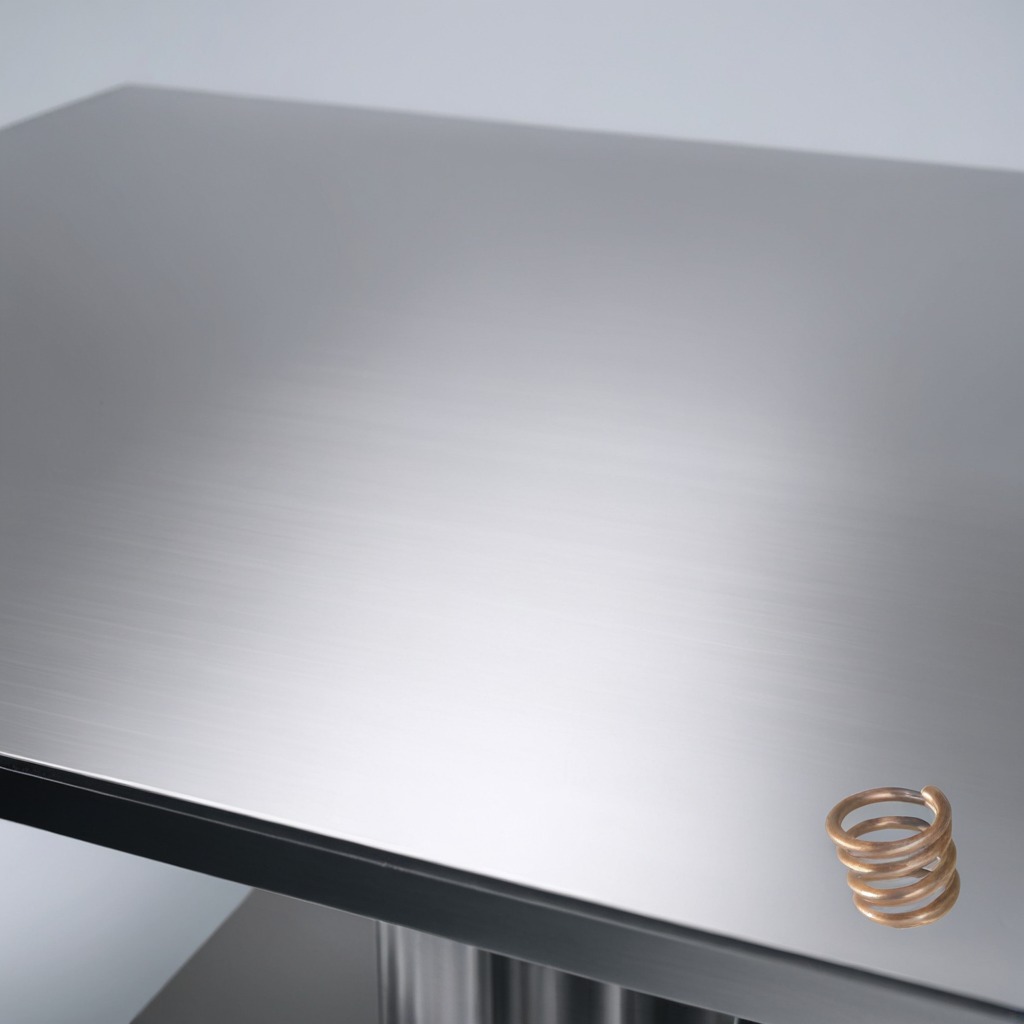
A coiled metal spring is lying on the stainless steel table in a high-end prototyping lab.